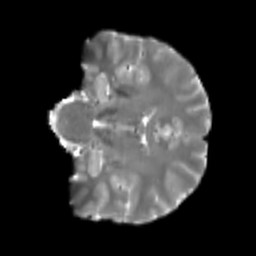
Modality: T2w
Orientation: coronal
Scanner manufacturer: siemens
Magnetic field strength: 3 T
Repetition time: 4 s
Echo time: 0.0594 s